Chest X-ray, PA view. Patient: 60 years old, sex M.
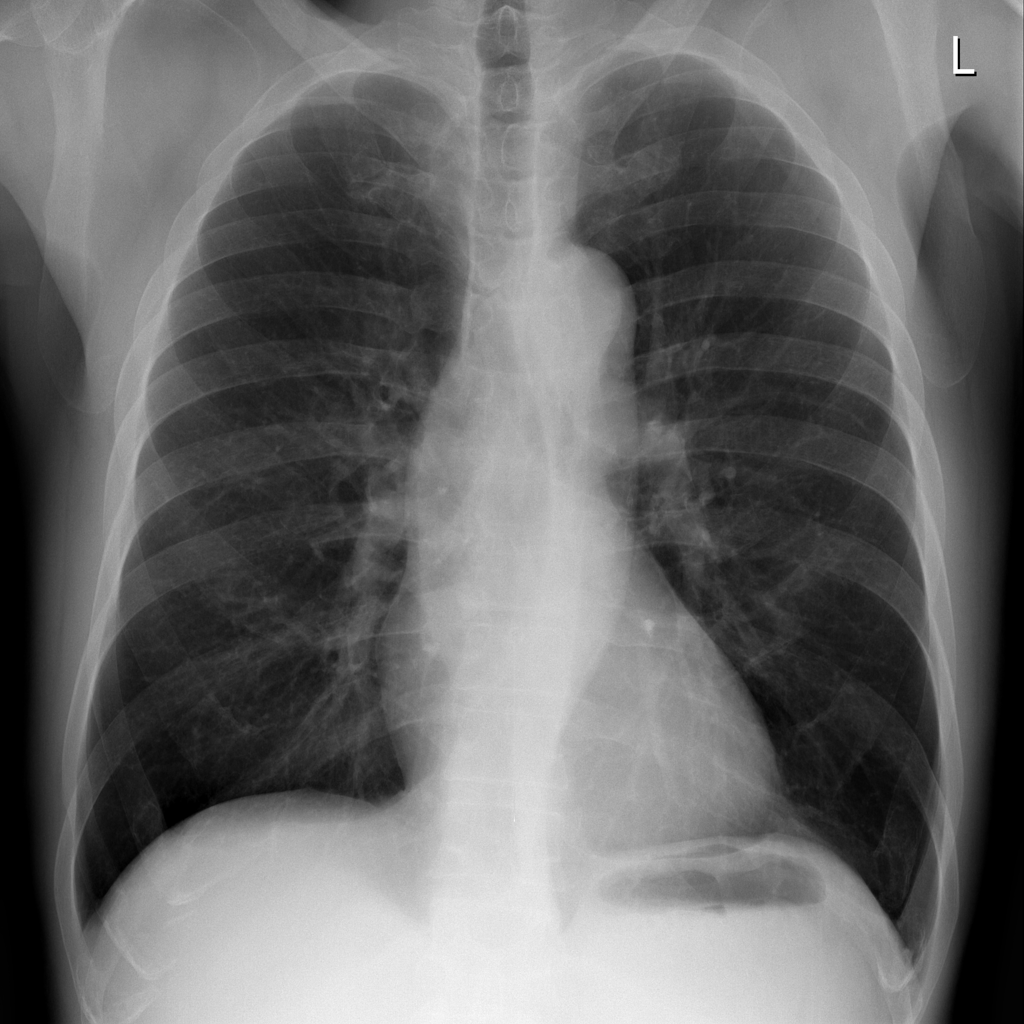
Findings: No Finding